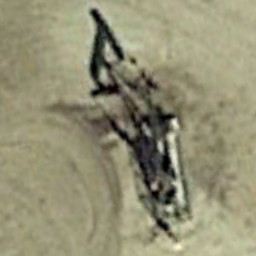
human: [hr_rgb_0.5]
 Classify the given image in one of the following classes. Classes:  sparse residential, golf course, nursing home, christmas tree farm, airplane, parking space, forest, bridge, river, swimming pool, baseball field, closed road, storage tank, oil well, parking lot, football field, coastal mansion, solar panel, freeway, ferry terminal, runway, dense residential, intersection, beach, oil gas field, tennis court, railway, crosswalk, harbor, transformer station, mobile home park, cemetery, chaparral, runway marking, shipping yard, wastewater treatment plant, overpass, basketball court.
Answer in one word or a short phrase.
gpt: oil well